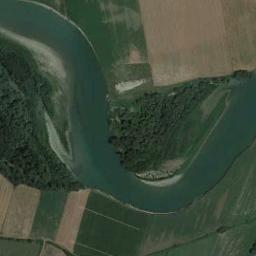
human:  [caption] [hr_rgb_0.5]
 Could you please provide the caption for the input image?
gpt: The river goes through farmland and trees .

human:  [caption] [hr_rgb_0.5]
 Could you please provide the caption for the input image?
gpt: A curved, Wavy cyan-blue river with tributaries on both sides, With green and taupe mixed land and green forests on both sides .

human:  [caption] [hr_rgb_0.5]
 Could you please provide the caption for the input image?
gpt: The dark green river is flanked by some fields and forests .

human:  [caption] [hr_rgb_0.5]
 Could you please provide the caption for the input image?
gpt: There are many trees on either side of the river .

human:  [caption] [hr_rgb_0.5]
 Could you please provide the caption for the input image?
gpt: There are some green farmlands and two green forests near the river .